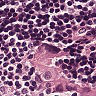
Metastatic tissue present: yes